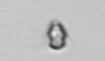
Label: Heterocapsa_rotundata